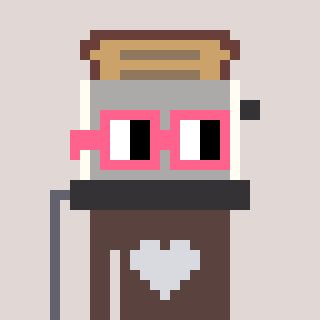
a pixel art character with square pink glasses, a toaster-shaped head and a darkbrown-colored body on a warm background